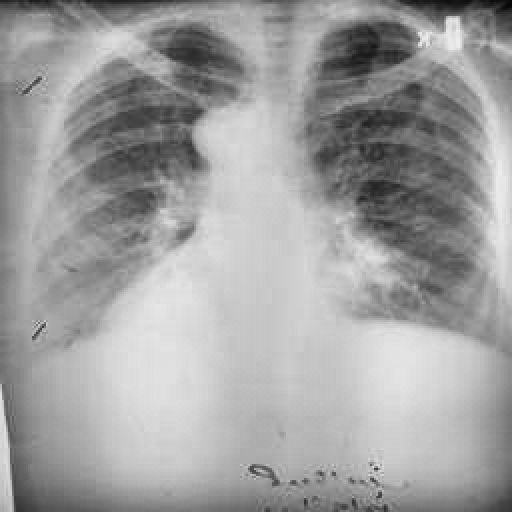
Finding: TUBERCULOSIS